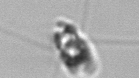
Label: Chaetoceros